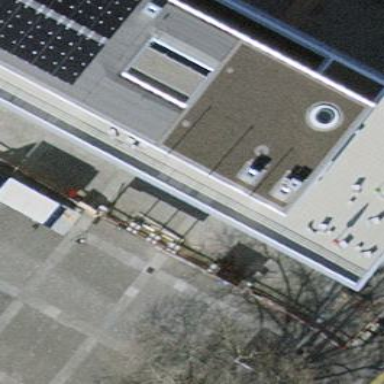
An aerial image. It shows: Flat-roofed public building.